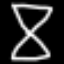
Label: hourglass